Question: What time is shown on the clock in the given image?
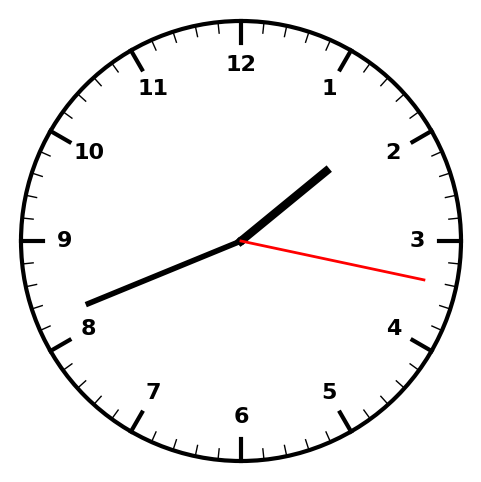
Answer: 01:41:17